Chest X-ray:
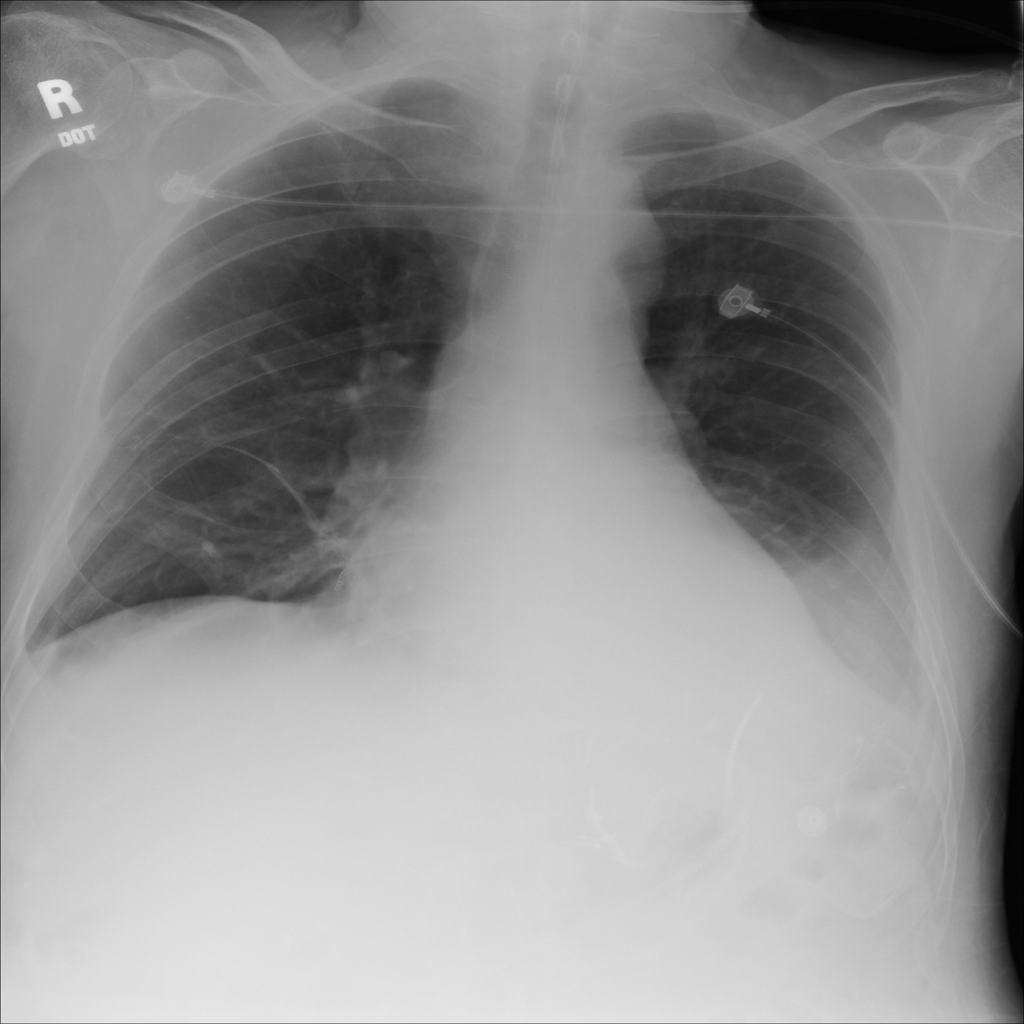
Findings: Effusion, Cardiomegaly, Fracture, Atelectasis
No abnormal finding: no